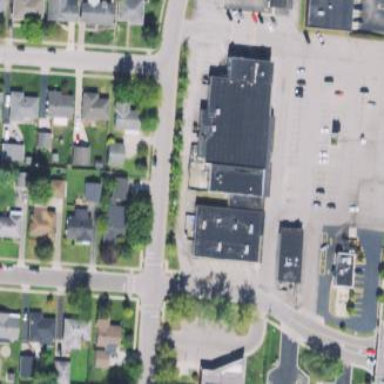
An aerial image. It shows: Retail area.